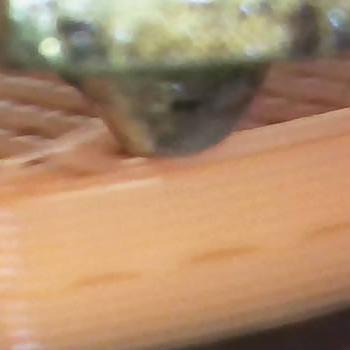
Flow rate: 88%